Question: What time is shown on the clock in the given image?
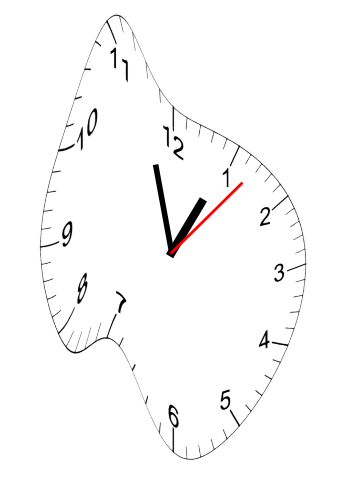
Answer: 12:57:07